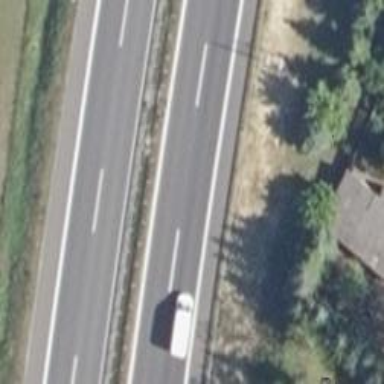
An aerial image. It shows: Trunk motorroad.